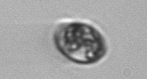
Label: Dinophyceae